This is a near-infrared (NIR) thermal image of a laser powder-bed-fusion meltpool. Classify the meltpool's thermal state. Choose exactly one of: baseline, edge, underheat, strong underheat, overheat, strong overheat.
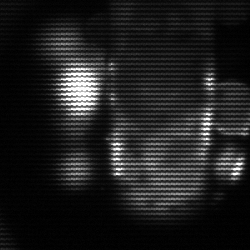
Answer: strong underheat